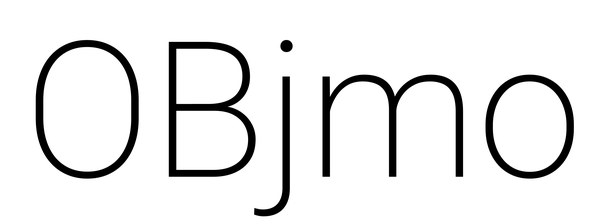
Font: Roboto_ExtraLight